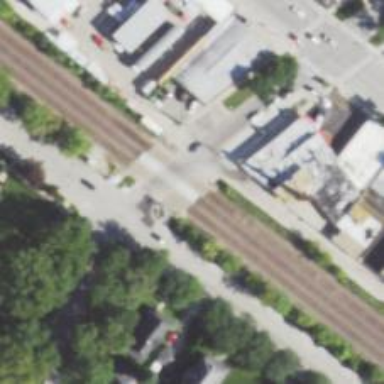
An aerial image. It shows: Crossing for the railway.